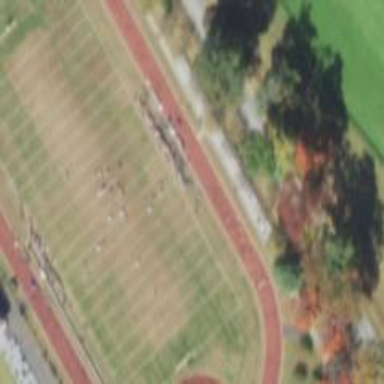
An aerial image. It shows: American football pitch for leisure and sport activities.